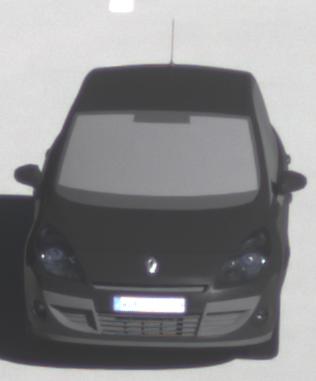
Make: Renault
Model: Scénic 1.6 16V 110
Detailed model: Scénic (III)
Model produced from: 2009/06
Model produced until: 2010/08
Doors: 5
Color: black
Road condition: dry road
Daytime: morning or afternoon
Contrast: high contrast